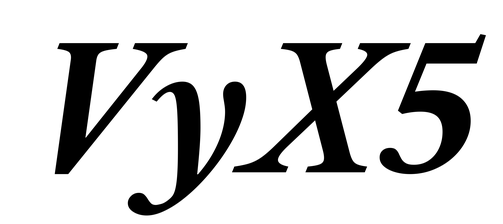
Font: LibreCaslonText-Italic_Bold_Italic